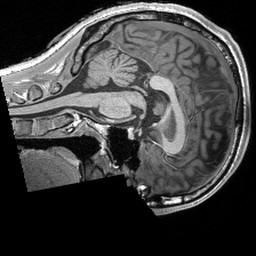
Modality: T1w
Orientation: sagittal
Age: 20
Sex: male
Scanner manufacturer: siemens
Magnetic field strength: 3 T
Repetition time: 2.4 s
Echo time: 0.00191 s